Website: bh-photo
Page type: customer-info-address
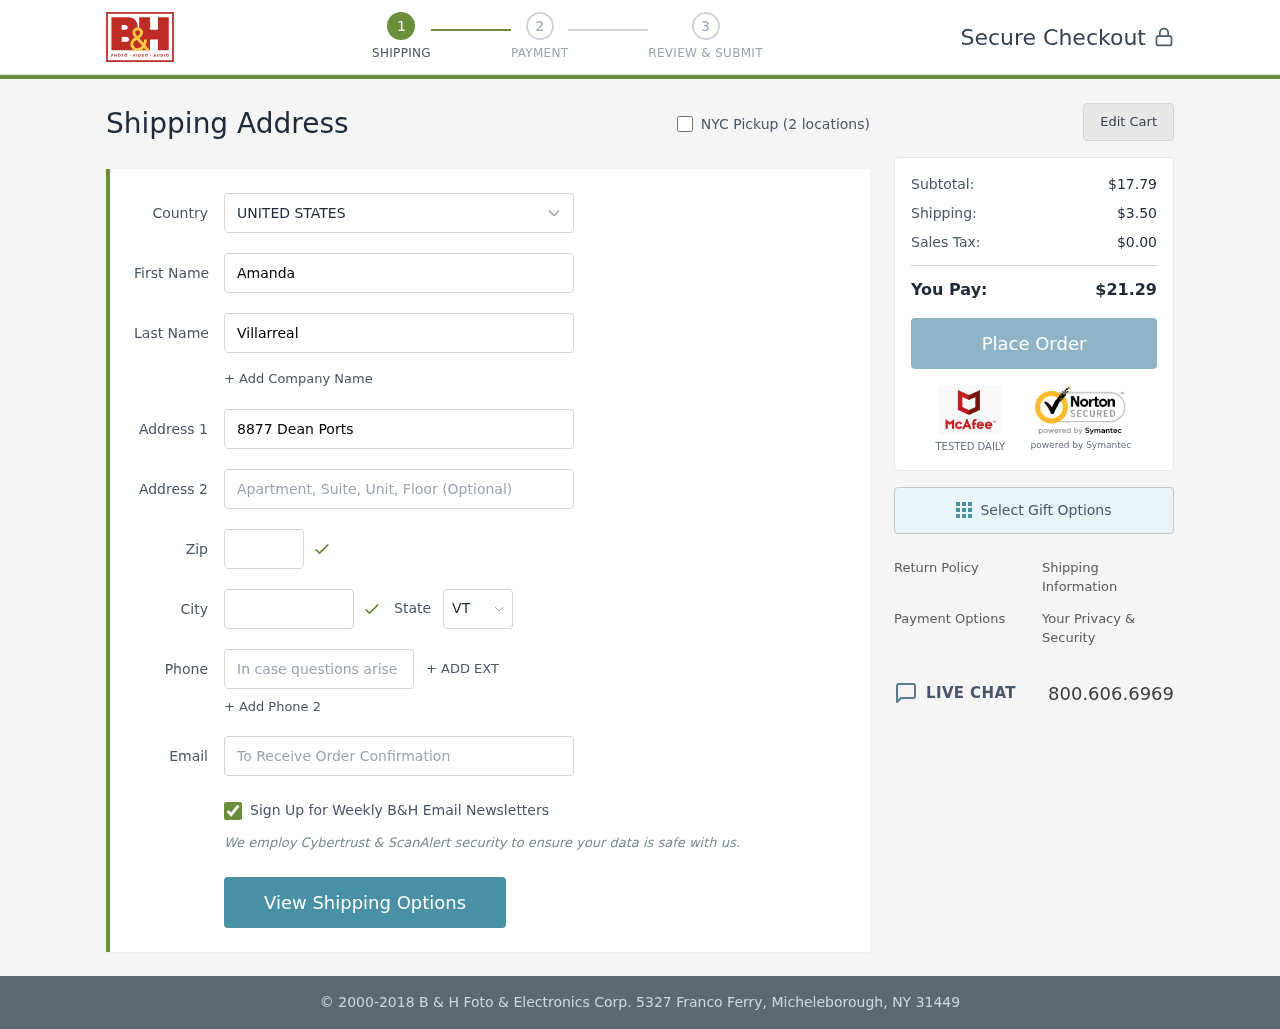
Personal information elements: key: PII_CITY
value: Port Tiffany
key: PII_COUNTRY
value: United States
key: PII_EMAIL
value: amandavillarreal@yahoo.com
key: PII_FIRSTNAME
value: Amanda
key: PII_LASTNAME
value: Villarreal
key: PII_PHONE
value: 3744516064
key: PII_POSTCODE
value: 55040
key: PII_STATE_ABBR
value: VT
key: PII_STREET
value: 8877 Dean Ports
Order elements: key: ORDER_SUBTOTAL
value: $17.79
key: ORDER_SHIPPING_COST
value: $3.50
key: ORDER_TAX
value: $0.00
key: ORDER_TOTAL
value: $21.29